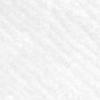
Label: no_change